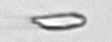
Label: detritus_transparent